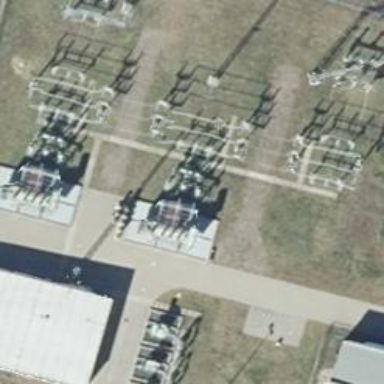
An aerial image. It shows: Power line with three cables configured as busbar.